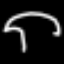
Label: mushroom